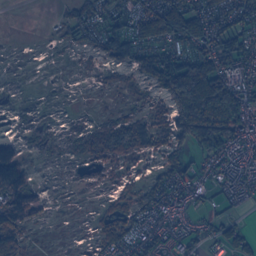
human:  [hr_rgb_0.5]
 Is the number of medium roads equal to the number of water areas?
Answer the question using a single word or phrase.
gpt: no

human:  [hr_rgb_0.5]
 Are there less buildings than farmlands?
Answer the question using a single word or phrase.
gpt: no

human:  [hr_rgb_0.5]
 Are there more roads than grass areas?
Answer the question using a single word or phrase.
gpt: yes

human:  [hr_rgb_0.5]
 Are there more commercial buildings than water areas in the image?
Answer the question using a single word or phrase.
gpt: no

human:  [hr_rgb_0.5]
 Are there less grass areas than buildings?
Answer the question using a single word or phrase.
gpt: yes

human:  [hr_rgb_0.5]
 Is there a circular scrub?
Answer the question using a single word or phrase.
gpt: no

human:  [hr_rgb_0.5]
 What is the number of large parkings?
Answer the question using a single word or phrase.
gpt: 3

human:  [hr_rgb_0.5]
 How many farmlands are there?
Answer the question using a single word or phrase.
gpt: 9

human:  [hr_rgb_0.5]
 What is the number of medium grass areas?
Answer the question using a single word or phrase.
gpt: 38

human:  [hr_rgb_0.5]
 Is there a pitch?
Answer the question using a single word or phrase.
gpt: yes

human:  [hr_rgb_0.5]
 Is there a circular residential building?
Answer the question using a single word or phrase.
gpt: yes

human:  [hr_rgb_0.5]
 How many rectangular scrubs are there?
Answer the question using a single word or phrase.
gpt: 12

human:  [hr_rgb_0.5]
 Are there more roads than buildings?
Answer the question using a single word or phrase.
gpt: no

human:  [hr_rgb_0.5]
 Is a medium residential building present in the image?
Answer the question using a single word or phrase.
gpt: yes

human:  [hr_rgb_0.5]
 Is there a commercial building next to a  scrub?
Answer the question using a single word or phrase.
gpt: yes

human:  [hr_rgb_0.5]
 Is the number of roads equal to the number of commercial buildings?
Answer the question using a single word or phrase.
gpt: no

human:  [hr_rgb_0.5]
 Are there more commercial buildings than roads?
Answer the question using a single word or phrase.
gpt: yes

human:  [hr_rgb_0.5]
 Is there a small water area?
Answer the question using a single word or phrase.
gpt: yes

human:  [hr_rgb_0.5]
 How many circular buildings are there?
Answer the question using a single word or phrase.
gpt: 1

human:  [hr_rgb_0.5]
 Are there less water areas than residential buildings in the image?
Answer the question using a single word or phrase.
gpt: yes

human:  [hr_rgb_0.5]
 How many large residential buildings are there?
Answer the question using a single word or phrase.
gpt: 1

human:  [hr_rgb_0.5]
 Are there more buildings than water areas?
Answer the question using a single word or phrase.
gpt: yes

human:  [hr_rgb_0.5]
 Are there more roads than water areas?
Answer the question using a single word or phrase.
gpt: yes

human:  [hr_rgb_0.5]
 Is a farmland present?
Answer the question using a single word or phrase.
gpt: yes

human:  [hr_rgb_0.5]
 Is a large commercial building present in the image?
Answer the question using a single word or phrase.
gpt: no

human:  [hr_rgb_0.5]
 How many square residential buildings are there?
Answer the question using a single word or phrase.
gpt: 1

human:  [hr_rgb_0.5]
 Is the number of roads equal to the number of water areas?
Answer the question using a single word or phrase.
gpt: no

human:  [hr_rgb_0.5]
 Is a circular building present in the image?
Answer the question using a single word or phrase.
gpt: yes

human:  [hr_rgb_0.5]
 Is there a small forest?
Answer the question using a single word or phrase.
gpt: yes

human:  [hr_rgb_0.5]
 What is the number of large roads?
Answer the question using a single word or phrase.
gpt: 0

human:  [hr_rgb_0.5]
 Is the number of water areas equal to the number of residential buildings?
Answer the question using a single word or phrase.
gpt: no

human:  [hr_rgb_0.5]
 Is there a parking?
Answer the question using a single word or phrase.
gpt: yes

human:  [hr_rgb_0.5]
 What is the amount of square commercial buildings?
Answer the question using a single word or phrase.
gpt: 0

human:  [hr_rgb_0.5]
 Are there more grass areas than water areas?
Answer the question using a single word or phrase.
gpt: yes

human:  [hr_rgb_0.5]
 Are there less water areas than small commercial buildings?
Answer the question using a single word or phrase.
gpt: no

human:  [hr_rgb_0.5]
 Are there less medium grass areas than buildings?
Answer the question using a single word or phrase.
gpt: yes